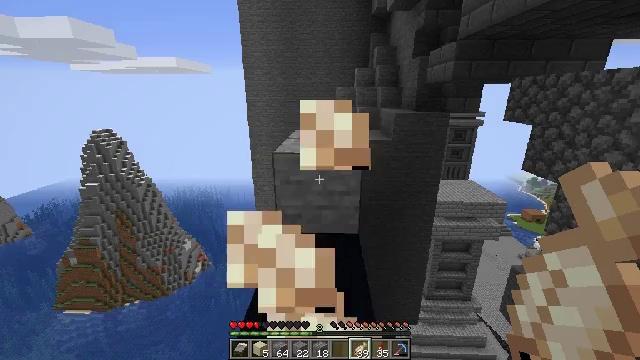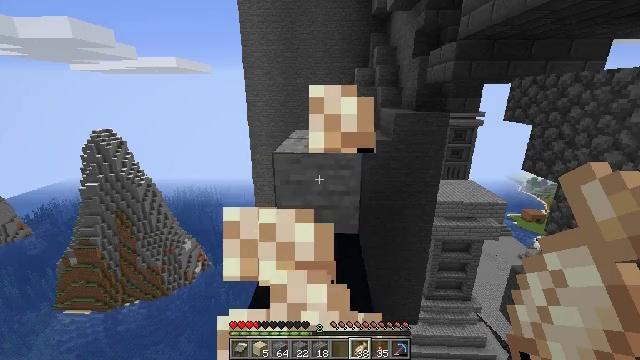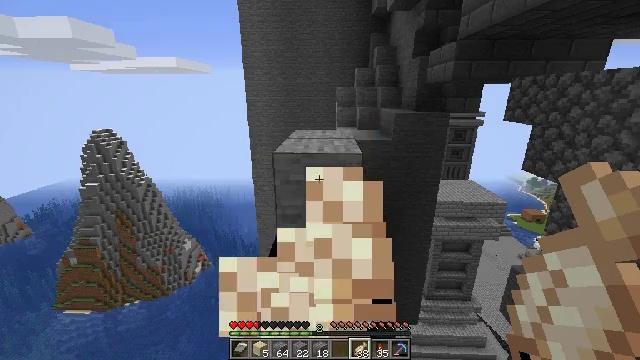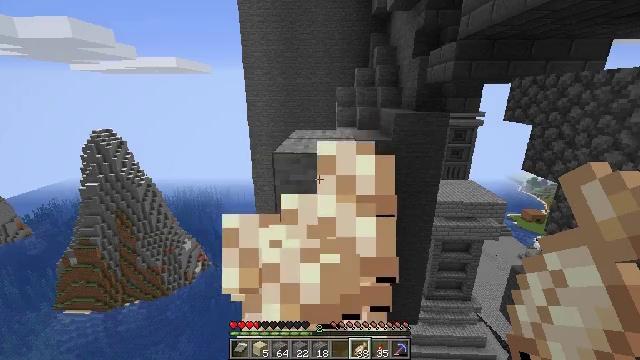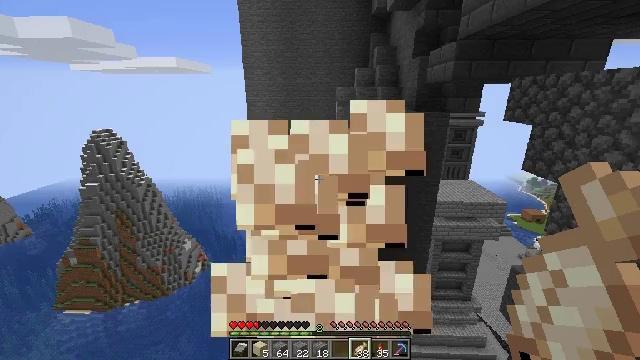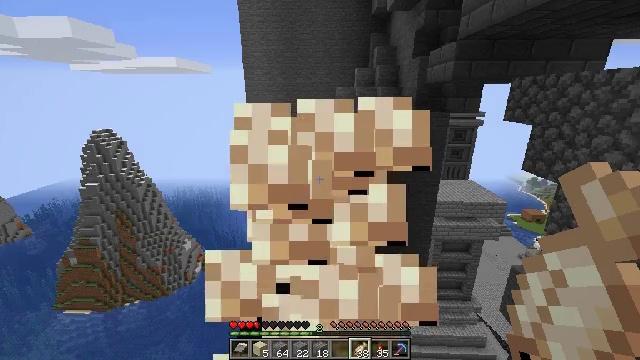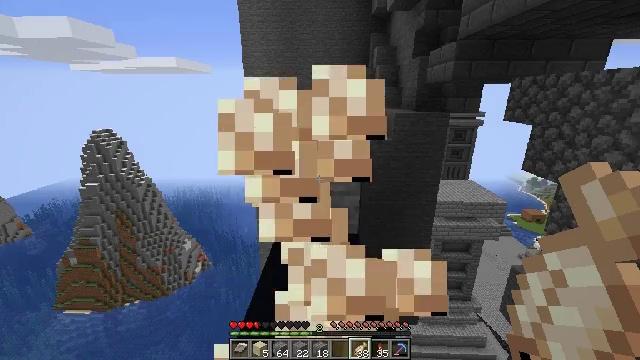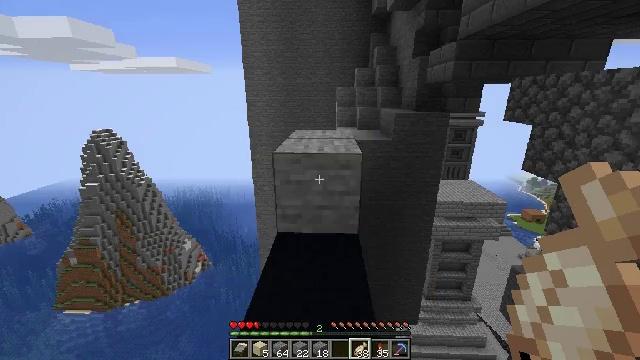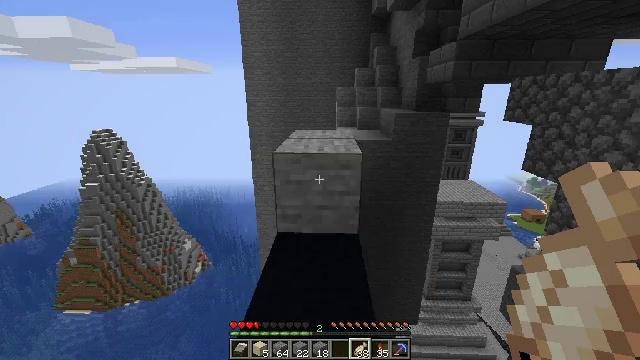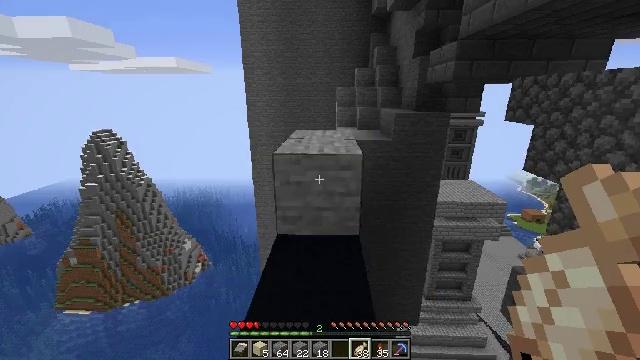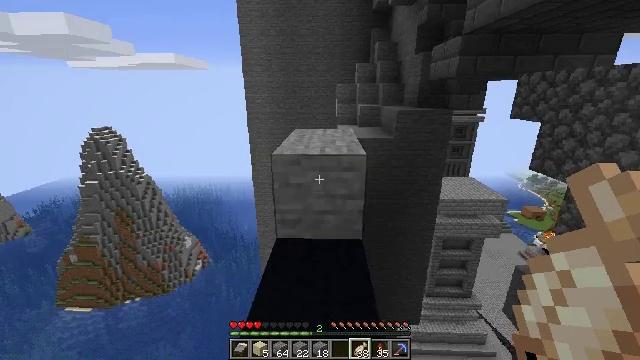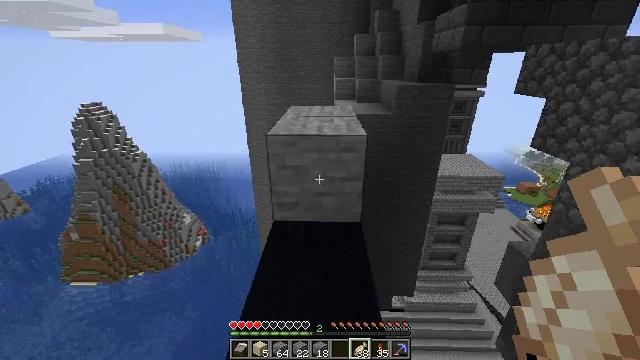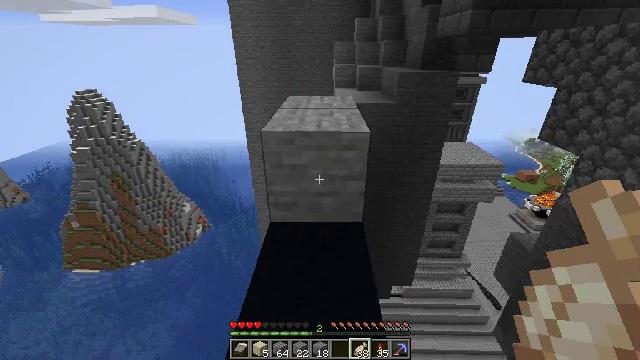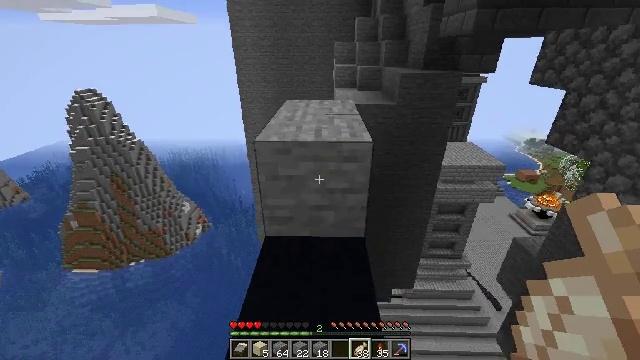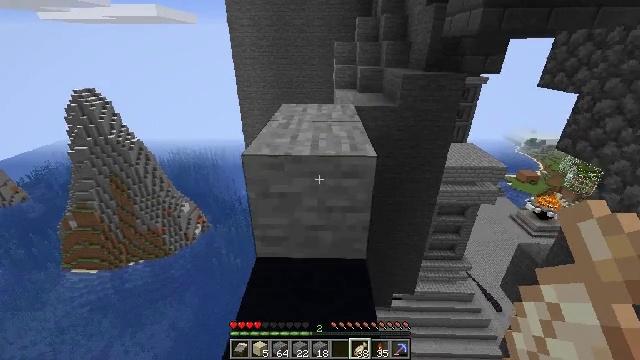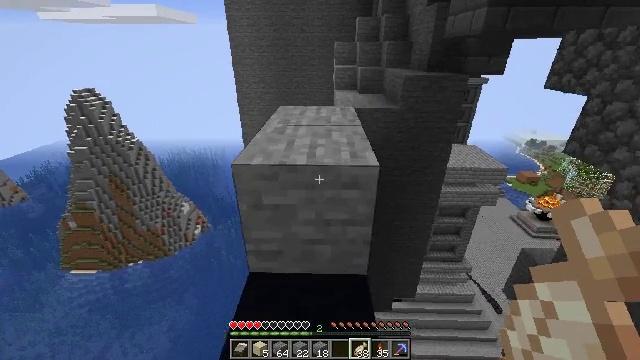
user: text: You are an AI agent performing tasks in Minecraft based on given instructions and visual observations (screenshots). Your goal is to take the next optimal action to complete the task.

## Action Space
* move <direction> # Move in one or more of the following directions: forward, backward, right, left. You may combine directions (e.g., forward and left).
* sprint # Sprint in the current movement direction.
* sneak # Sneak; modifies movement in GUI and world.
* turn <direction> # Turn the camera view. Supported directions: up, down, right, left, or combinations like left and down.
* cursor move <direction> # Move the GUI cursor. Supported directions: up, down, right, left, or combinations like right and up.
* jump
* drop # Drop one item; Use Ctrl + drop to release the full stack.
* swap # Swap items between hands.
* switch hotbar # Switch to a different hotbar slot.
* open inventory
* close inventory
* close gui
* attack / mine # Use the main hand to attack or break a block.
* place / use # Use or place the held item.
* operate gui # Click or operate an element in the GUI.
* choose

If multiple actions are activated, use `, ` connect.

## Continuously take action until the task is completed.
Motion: motion action
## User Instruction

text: Break the stone block.
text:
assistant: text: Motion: use / place
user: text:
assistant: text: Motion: use / place
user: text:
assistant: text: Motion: use / place
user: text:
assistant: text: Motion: use / place
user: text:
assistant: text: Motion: use / place
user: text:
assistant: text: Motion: use / place
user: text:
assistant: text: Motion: use / place
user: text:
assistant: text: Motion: use / place
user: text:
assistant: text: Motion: move forward, use / place
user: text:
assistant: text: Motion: move forward
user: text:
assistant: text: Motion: move forward, turn down
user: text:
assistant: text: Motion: move forward, turn down
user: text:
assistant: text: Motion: move forward
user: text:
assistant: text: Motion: move forward
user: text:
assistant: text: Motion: move forward
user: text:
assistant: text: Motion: move forward
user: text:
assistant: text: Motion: move forward
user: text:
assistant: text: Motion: no_op
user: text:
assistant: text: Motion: no_op
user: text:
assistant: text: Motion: no_op
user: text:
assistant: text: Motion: no_op
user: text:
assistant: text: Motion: no_op
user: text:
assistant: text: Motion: no_op
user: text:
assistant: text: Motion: turn left and down
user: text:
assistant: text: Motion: turn left and down
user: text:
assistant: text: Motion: no_op
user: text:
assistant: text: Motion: no_op
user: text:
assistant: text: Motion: no_op
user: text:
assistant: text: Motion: no_op
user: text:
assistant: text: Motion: no_op